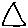
Label: triangle